Question: I have an undirected connected graph. I have implemented it using an adjacency matrix which is a 2 dimensional array.
As I understand, a DFS visits children nodes before siblings. BFS visits siblings before children.
I implemented these two like this:
'''
public void DFT(int firstVertex) {
connectedVertices = 0;
int v;
Stack<Integer> stack = new Stack<Integer>();
for (int i = 0; i < numVertices; i++) {
if(vertex[i] != null){
vertex[i].setPushed(false);
}
}
stack.push(firstVertex);
connectedVertices++;
vertex[firstVertex].setPushed(true);
while(!stack.isEmpty()){
v = stack.pop();
vertex[v].visit();
for (int i = 0; i < numVertices; i++) {
if(adj[v][i] != 0 && !vertex[i].getPushed()){
stack.push(i);
connectedVertices++;
vertex[i].setPushed(true);
}
}
}
}
public void BFT(int firstVertex) {
connectedVertices = 0;
int v;
Queue<Integer> queue = new LinkedList<Integer>();
for (int i = 0; i < numVertices; i++) {
if(vertex[i] != null){
vertex[i].setPushed(false);
}
}
queue.add(firstVertex);
connectedVertices++;
vertex[firstVertex].setPushed(true);
while(!queue.isEmpty()){
v = queue.remove();
vertex[v].visit();
for (int i = 0; i < numVertices; i++) {
if(adj[v][i] != 0 && !vertex[i].getPushed()){
queue.add(i);
connectedVertices++;
vertex[i].setPushed(true);
}
}
}
}
'''
As it is these methods take only one parameter, the start vertex. What if I am asked to give the DFS and BFS from one node to a different node? Here is a simple example of a connected undirected graph.

If I am asked to perform a DFS from D to E, would it be D,C,A,E or D,E. I thought DFS and BFS must visit every node, in this case B cannot be visited. I dont know how I should change my current methods to satisfy these requirements.
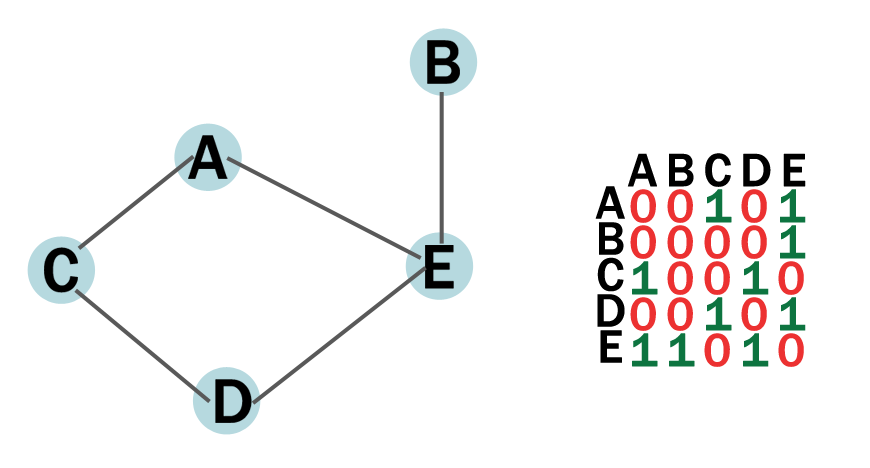
Answer: I'm not sure it really matters if you visit C or E first. They are both children of D, right? It's implementation specific behavior, DFS doesn't define which child you visit first.
In DFS, if you pick child C first then you should visit A before you visit E.
In BFS, you should have visited both E and C before you visit A or B.